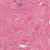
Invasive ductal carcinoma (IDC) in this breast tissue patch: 0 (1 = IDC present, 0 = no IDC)